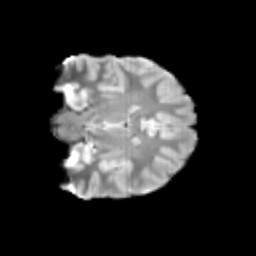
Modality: T2w
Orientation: coronal
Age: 11
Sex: male
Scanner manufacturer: siemens
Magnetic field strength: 3 T
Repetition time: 3.8 s
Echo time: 0.07 s